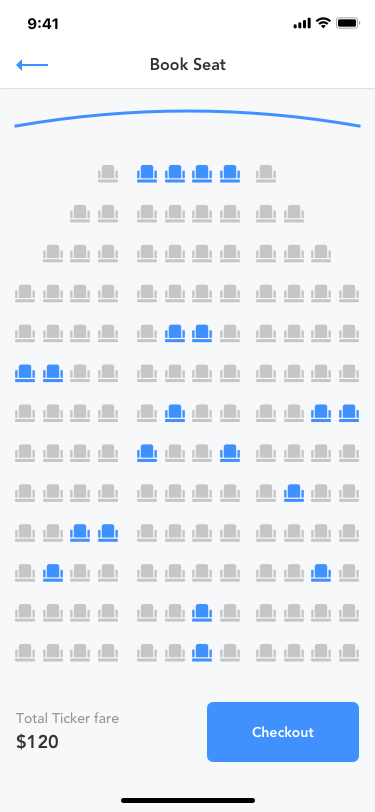
Text in this UI design:
$120
Total Ticker fare